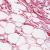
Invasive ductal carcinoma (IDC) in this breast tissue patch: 0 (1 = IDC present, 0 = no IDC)